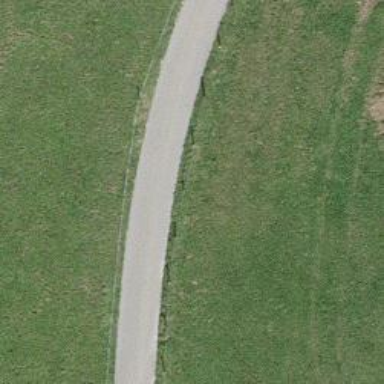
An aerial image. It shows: Well-maintained track road of grade 1.